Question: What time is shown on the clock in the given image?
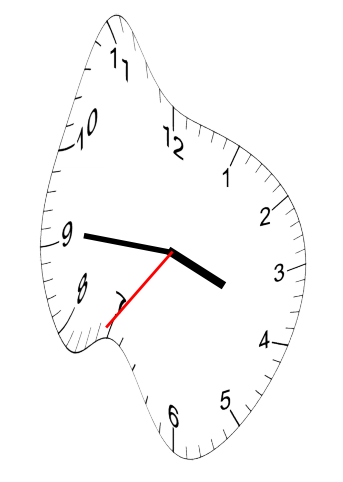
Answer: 03:45:36